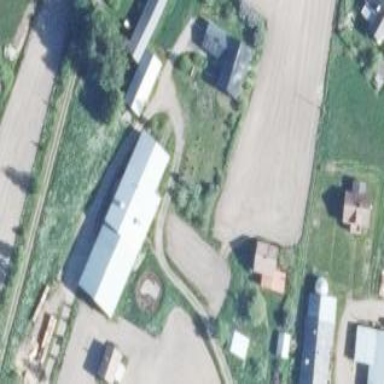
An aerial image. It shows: Farmyard area.